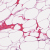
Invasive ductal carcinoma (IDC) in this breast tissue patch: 0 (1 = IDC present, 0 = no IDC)